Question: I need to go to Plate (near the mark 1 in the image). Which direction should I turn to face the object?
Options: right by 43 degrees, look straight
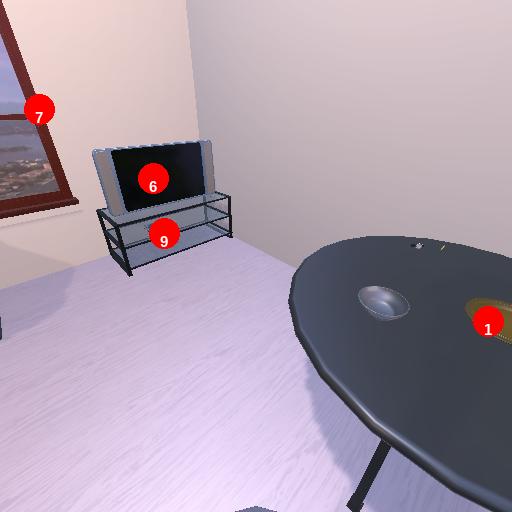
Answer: right by 43 degrees